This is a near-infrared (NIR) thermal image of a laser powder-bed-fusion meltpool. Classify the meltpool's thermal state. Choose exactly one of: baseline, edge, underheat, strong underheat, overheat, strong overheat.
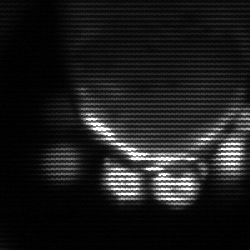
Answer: edge